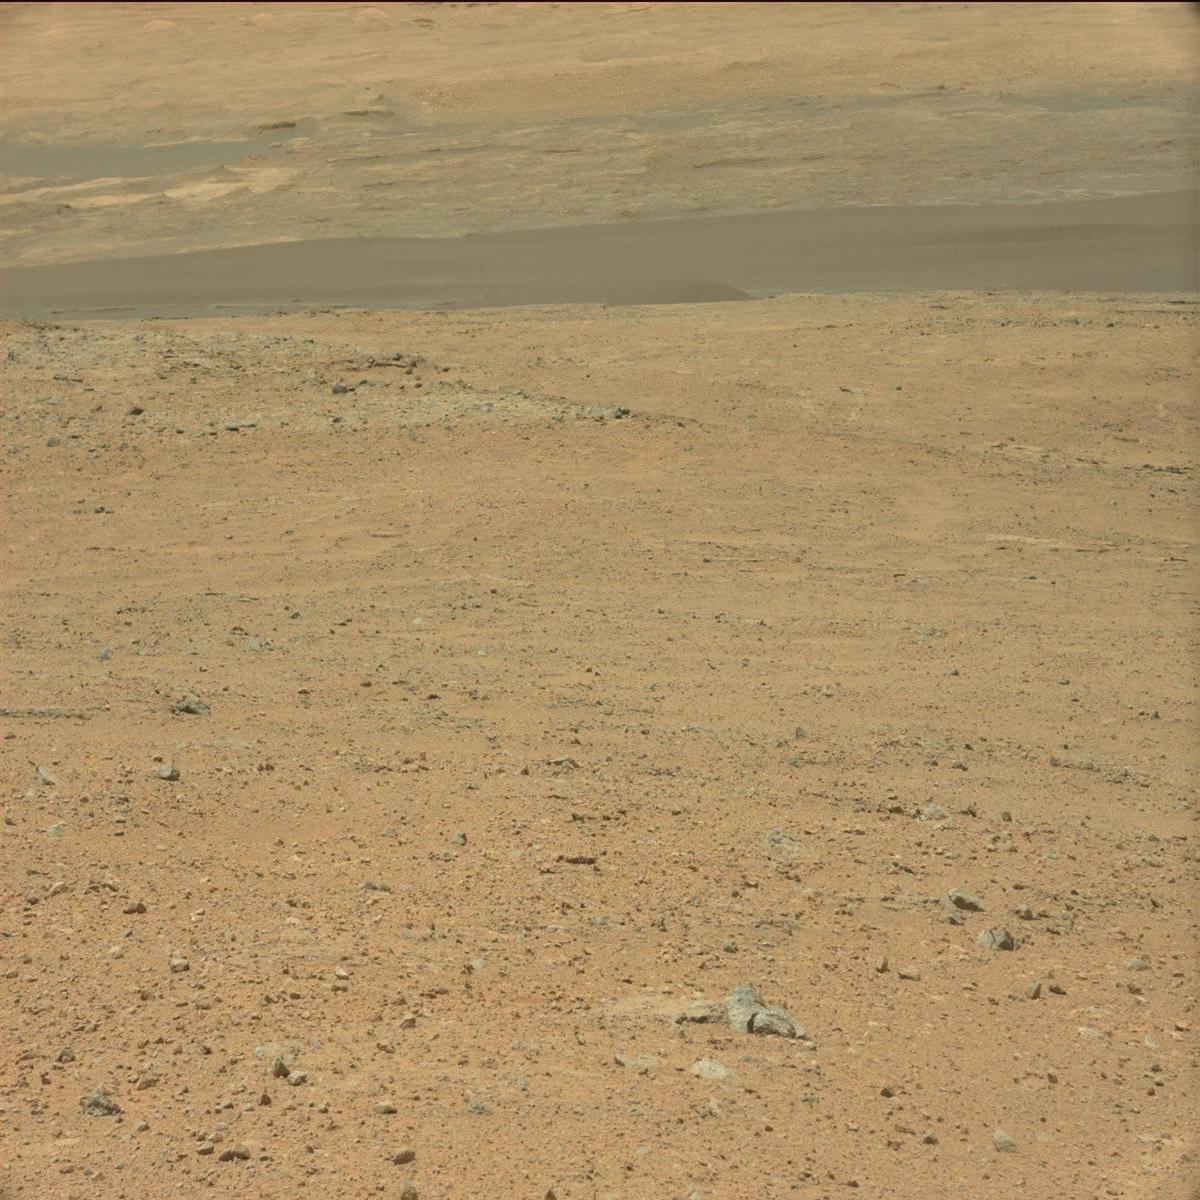
Terrain classes present: Bedrock, Ridge, Rock, Sand / Soil